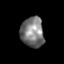
Tissue: skin
Cell type: Epithelial cells
Senescence score: 0.2719
Nuclear area (px): 683
Mean DAPI intensity: 123.094